Field crop: maize
Growth stage: 2
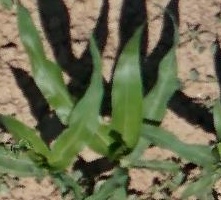
Species: maize